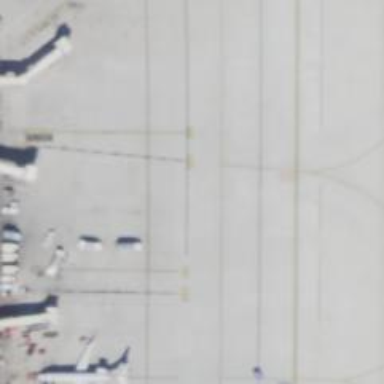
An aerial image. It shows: View of taxiway at the airport.